Field crop: tomato
Growth stage: 1
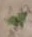
Species: solanum